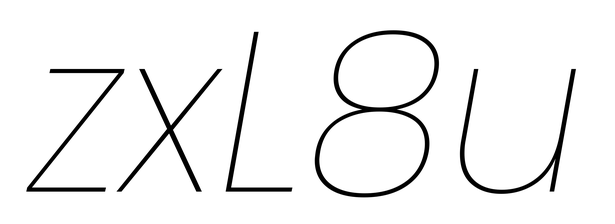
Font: Poppins-ThinItalic